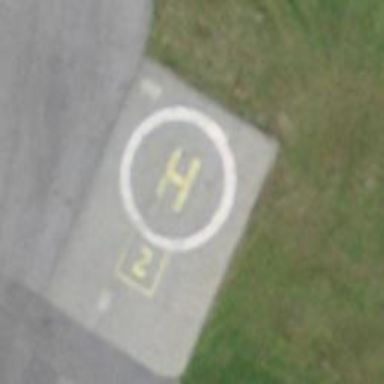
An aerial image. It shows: Image of helipad at airport.